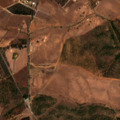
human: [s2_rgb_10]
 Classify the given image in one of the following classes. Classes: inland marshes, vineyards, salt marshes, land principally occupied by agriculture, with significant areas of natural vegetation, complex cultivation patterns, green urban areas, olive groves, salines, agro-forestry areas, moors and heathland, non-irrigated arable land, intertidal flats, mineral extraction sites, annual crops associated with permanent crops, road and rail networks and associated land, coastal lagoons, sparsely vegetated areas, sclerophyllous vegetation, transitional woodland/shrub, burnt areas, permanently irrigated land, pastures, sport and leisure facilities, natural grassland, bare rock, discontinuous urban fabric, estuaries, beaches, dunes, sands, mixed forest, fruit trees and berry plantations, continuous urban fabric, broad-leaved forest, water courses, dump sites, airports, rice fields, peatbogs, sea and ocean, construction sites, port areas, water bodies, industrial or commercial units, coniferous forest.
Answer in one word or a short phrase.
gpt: non-irrigated arable land, land principally occupied by agriculture, with significant areas of natural vegetation, transitional woodland/shrub